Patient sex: M
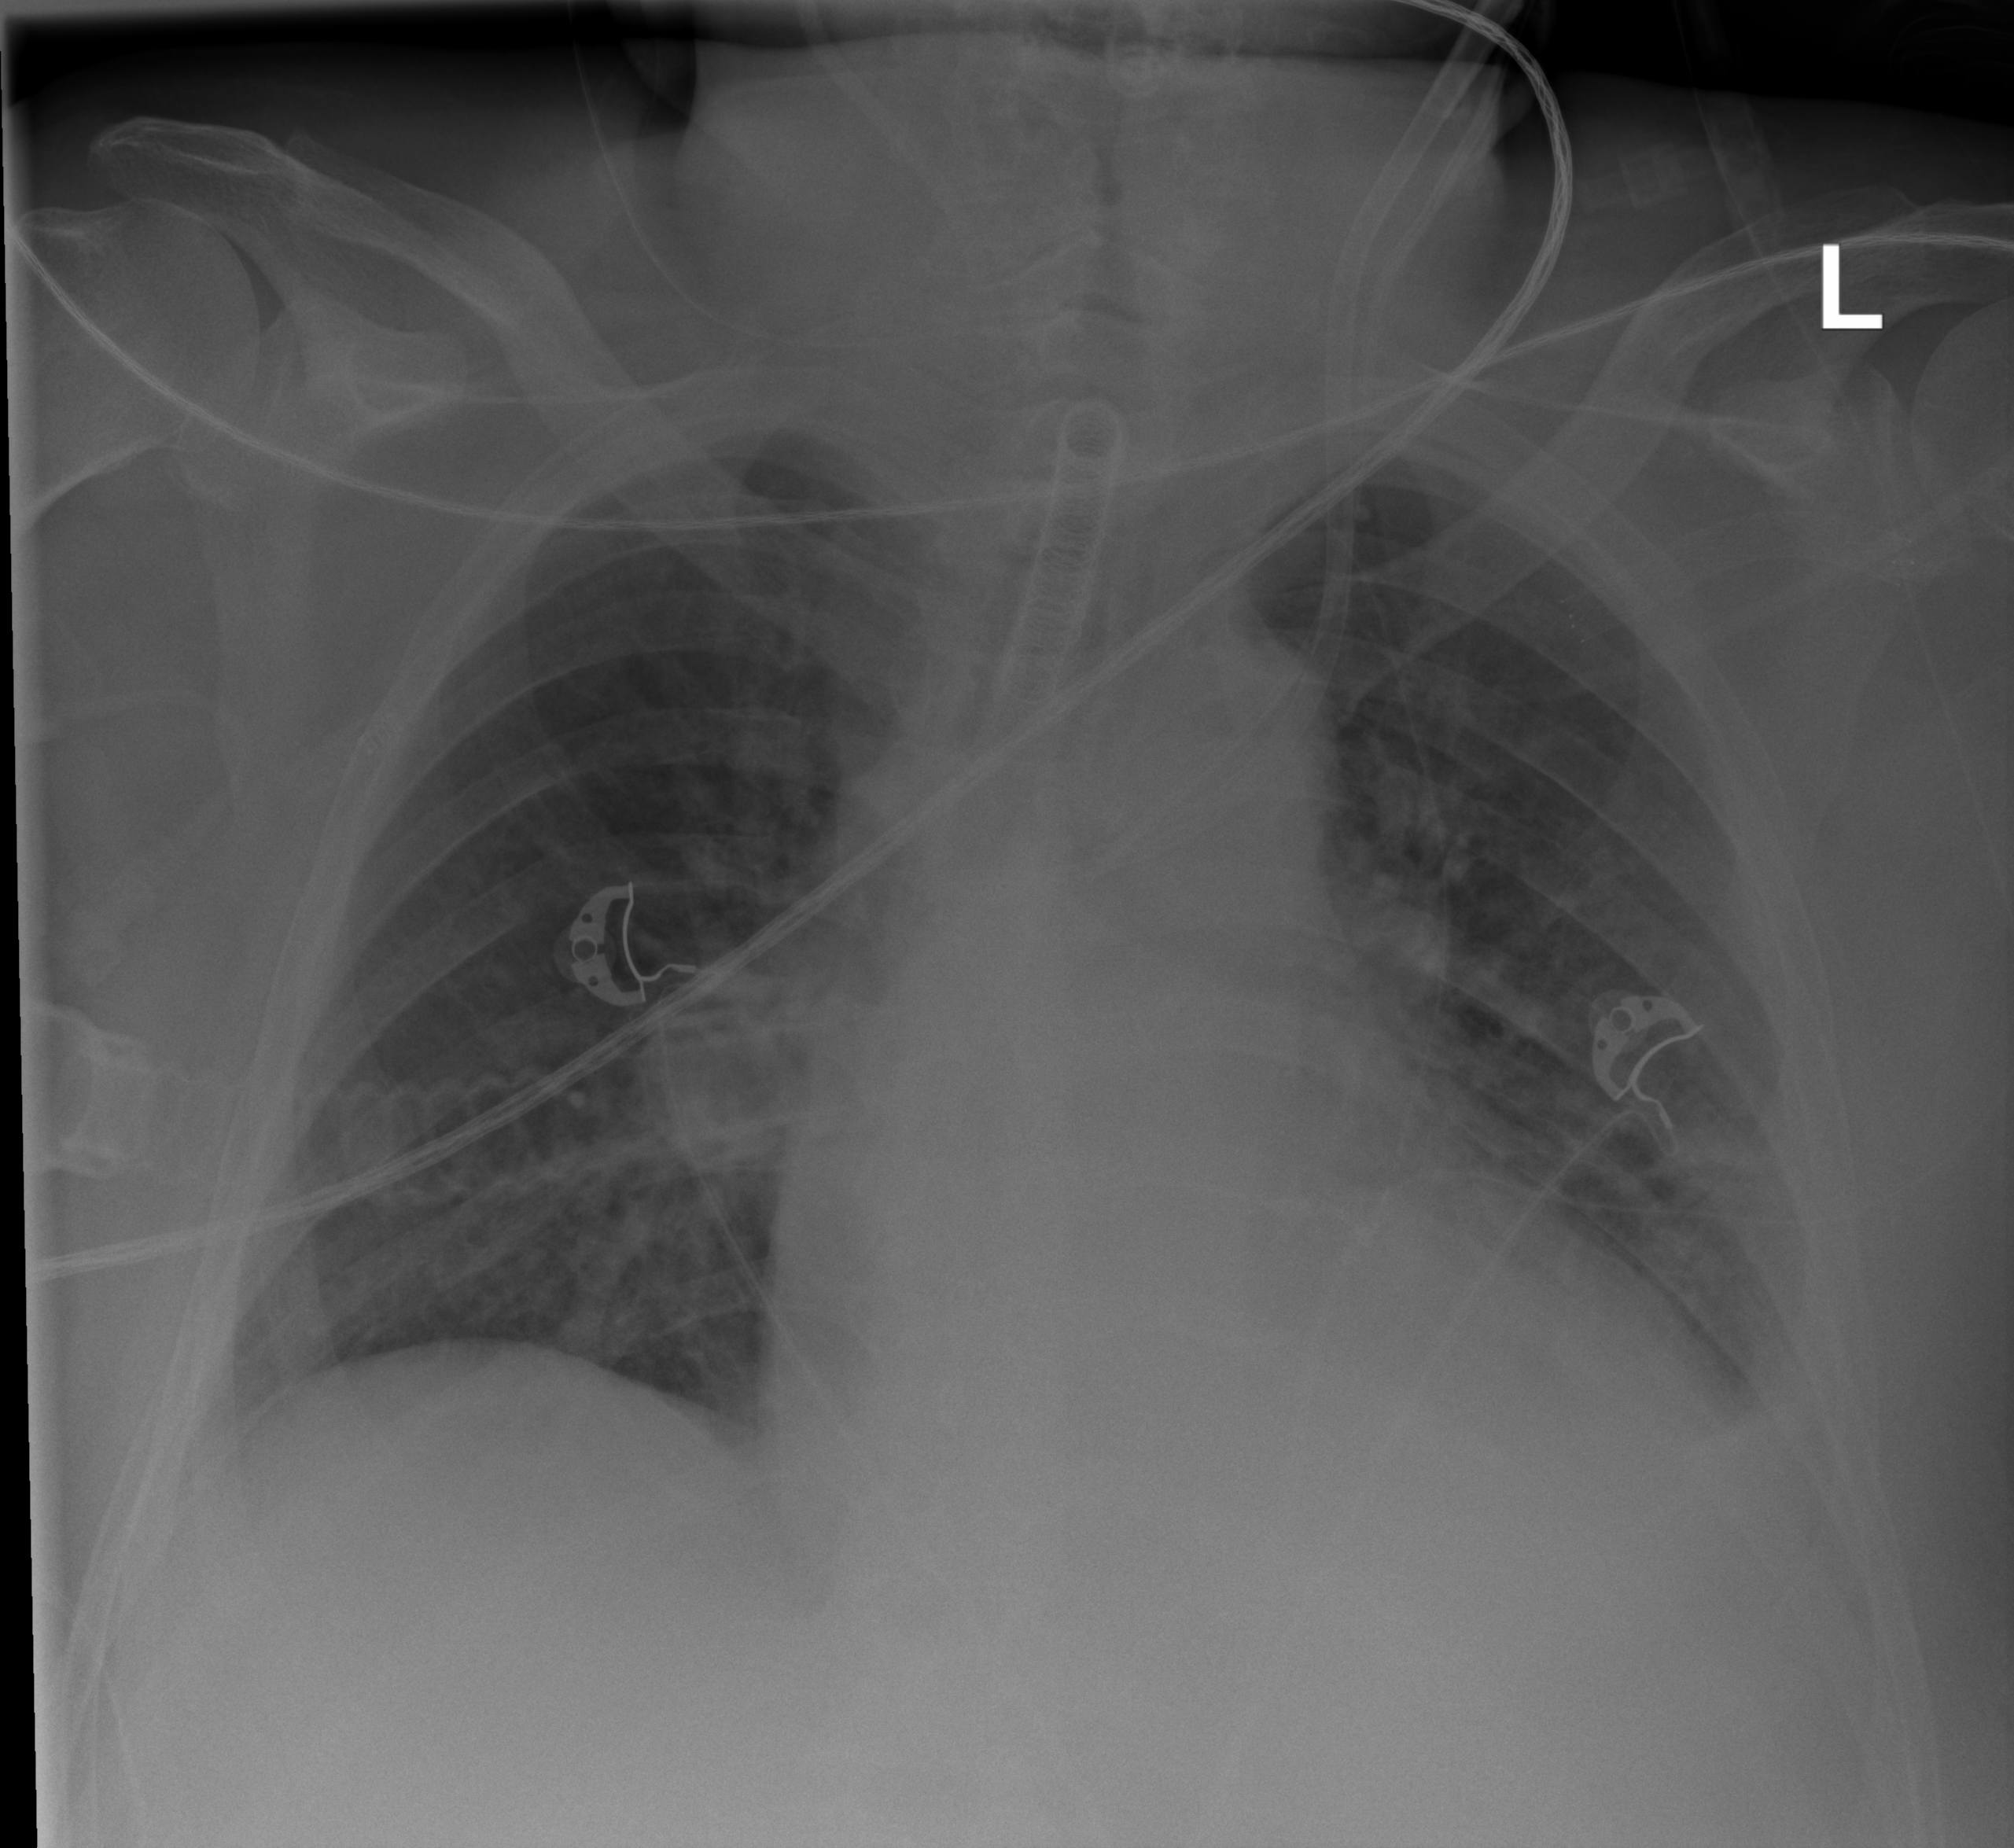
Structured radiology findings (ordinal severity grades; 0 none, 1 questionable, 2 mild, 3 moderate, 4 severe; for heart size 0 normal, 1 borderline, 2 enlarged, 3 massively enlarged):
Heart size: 1
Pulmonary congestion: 2
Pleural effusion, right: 0
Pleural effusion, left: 2
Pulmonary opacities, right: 0
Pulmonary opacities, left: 2
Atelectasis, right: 0
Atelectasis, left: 2